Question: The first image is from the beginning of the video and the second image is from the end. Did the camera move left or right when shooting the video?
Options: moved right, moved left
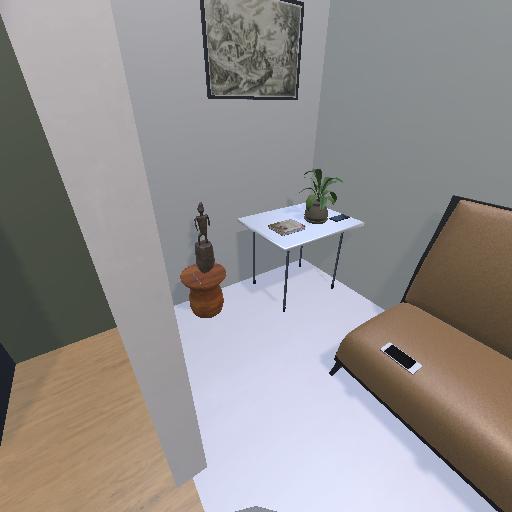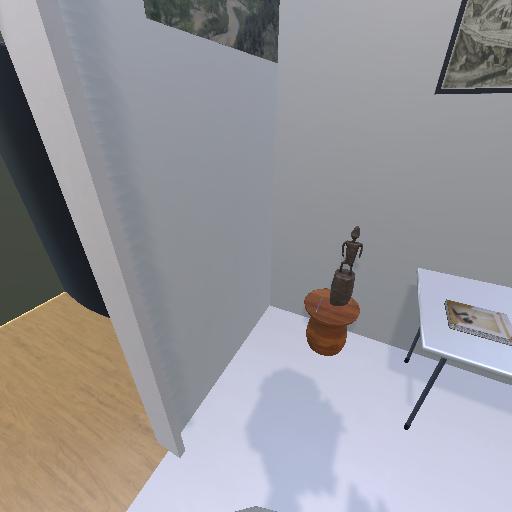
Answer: moved right